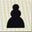
Piece: bP